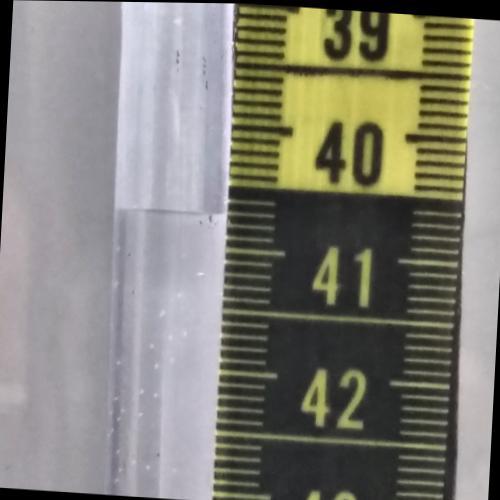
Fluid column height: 40.7 cm